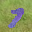
Label: 7